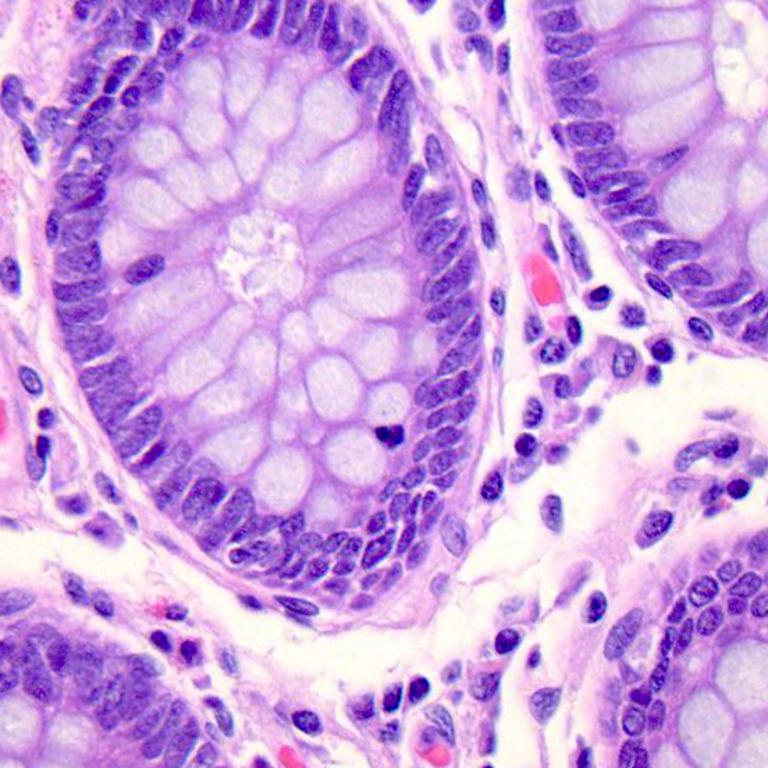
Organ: colon
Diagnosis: benign